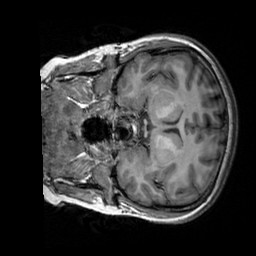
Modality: T1w
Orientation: coronal
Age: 25
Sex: female
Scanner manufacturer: siemens
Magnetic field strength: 3 T
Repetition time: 2.3 s
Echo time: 0.00303 s